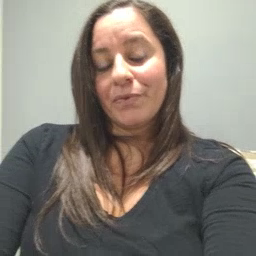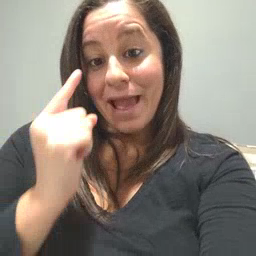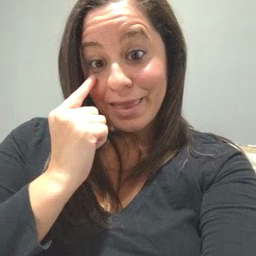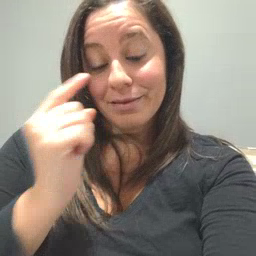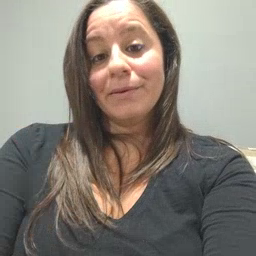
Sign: eye